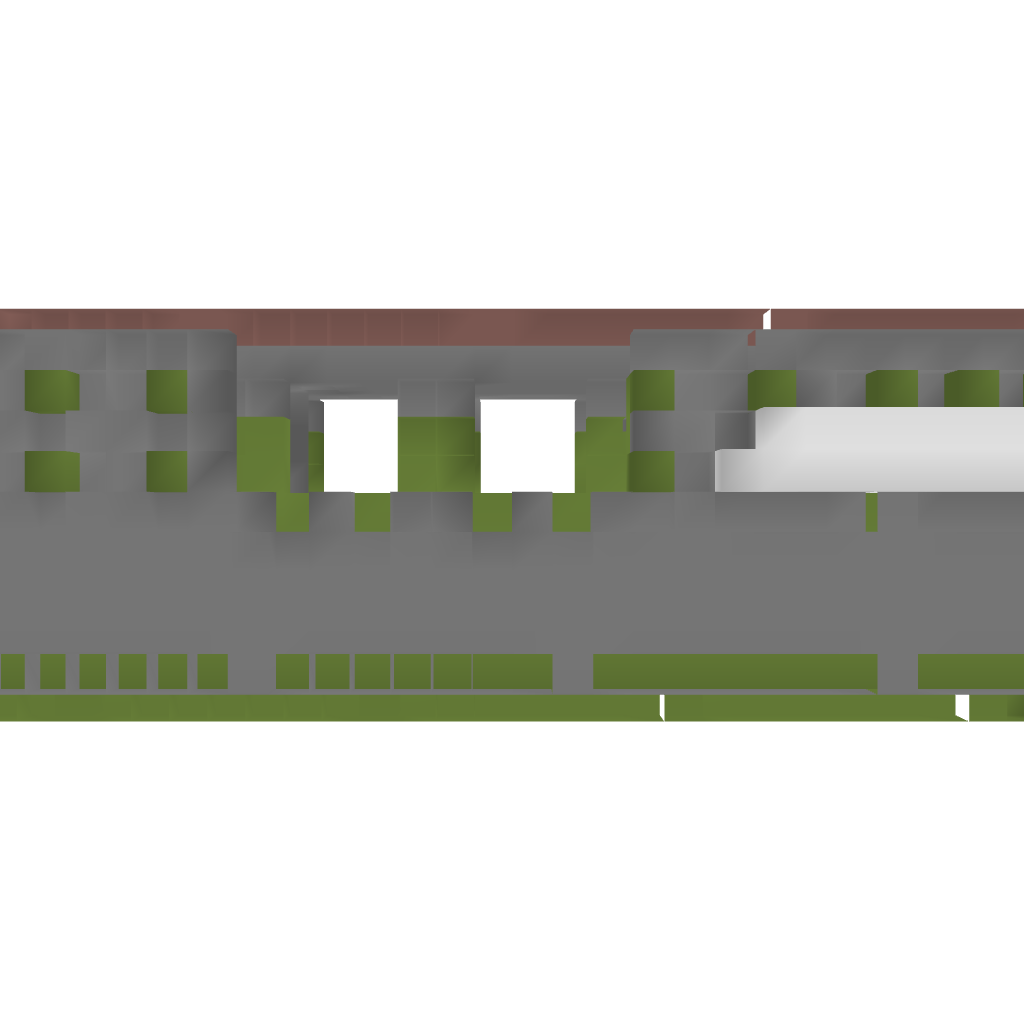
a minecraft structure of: HMS Ogre bad low quality